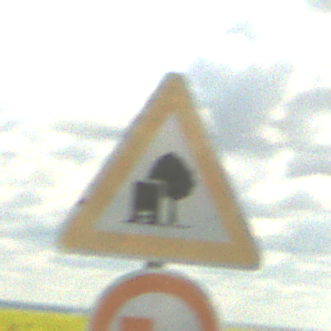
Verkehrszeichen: UnzureichendesLichtraumprofil
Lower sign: UeberholverbotKraftfahrzeuge
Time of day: Midday
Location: Outdoor (RoadRail)
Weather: PartlyCloudy
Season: NotSpecified
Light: Natural